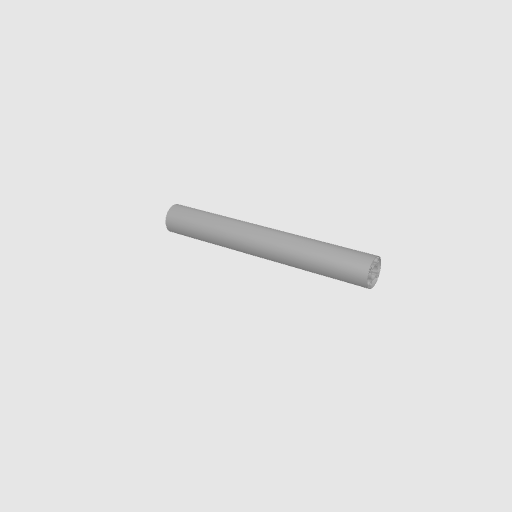
Part: GoTUBE240